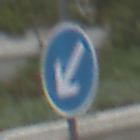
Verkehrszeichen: VorgeschriebeneVorbeifahrtLinks
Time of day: Midday
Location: Outdoor (Urban)
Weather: Overcast
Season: NotSpecified
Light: Natural